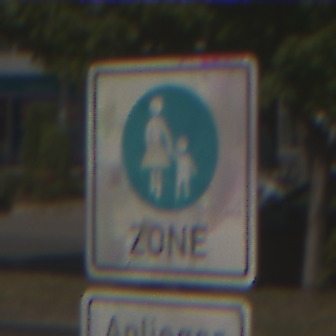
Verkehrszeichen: BeginnFussgaengerzone
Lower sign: PersonengruppenFrei1
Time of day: Midday
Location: Outdoor (Urban)
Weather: Clear
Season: NotSpecified
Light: Natural